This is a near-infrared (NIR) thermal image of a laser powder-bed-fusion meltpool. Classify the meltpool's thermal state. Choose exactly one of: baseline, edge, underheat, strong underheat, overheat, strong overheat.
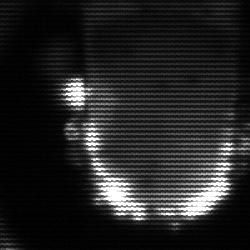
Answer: baseline